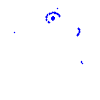
Particle: kaon